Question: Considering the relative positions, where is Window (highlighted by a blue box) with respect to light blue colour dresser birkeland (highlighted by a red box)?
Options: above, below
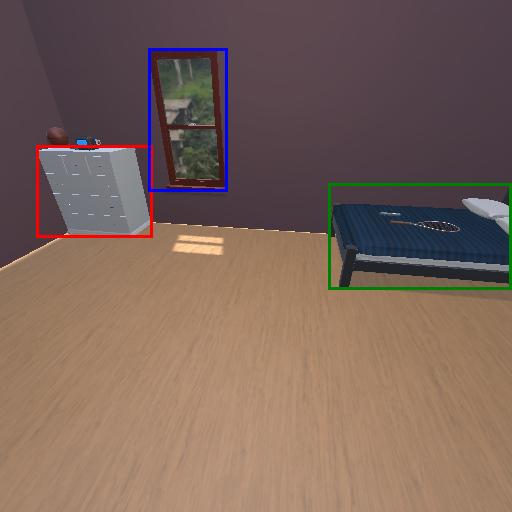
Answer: above